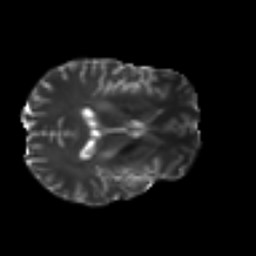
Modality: T2w
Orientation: axial
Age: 33
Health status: ill
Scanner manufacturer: philips
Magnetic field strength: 3 T
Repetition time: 9 s
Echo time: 0.127 s